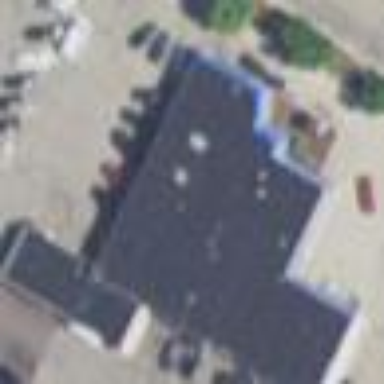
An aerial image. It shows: Building that houses car shop.